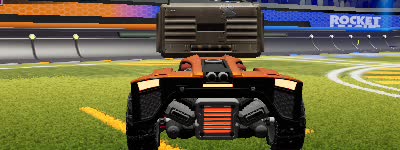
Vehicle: breakout